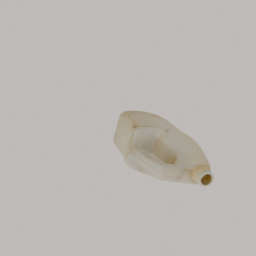
Label: tools